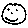
Label: smiley face